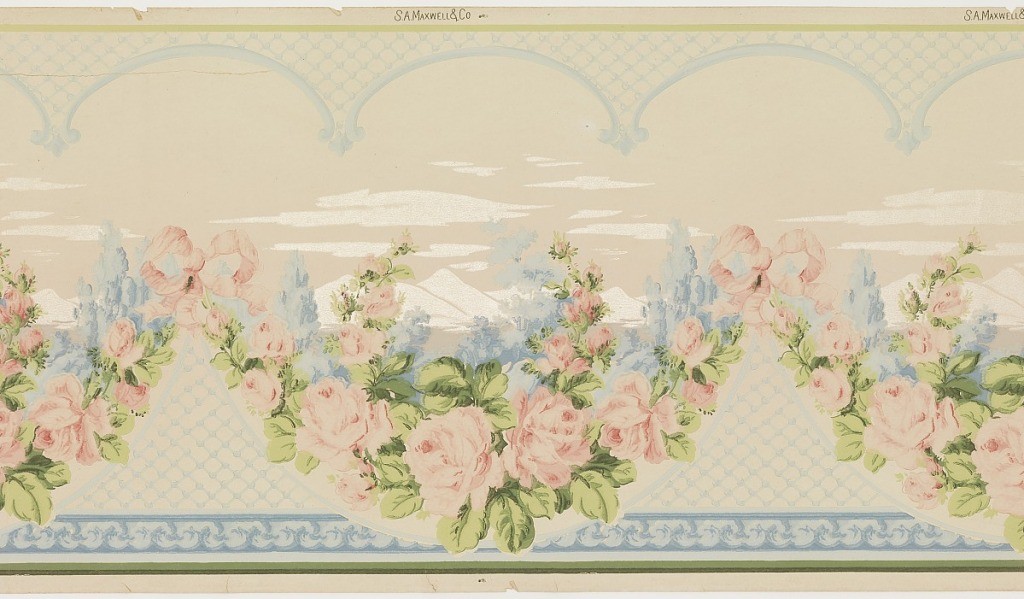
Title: Frieze
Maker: Maxwell & Co., S.A., Chicago, Illinois, USA
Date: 1905–1915
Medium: Machine-printed paper
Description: Landscape design with architectural details. View of mountains and clouds, enframed by rose swags and filigree or scalloped trellis.